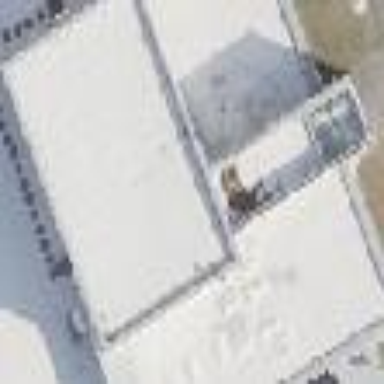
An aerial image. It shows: Part of building.